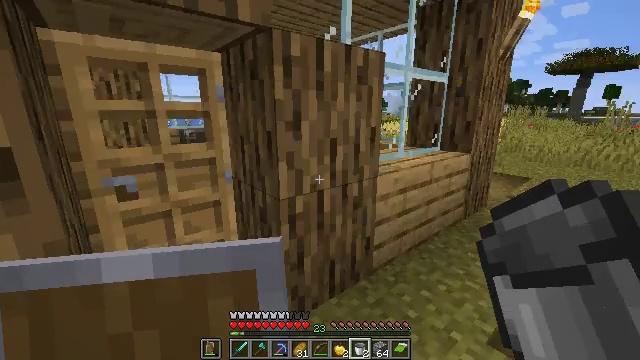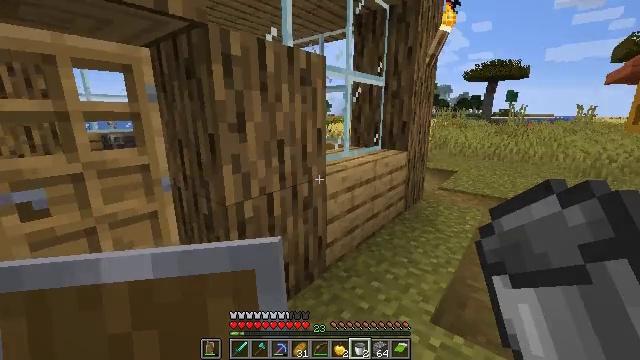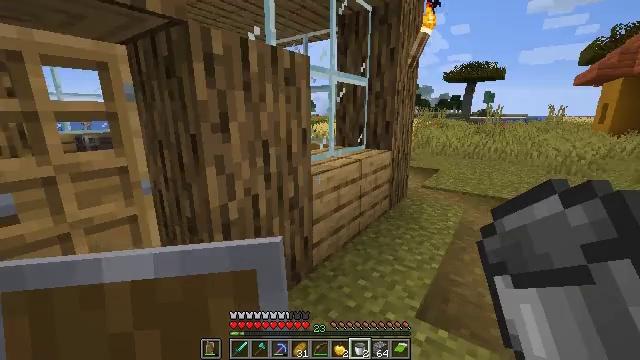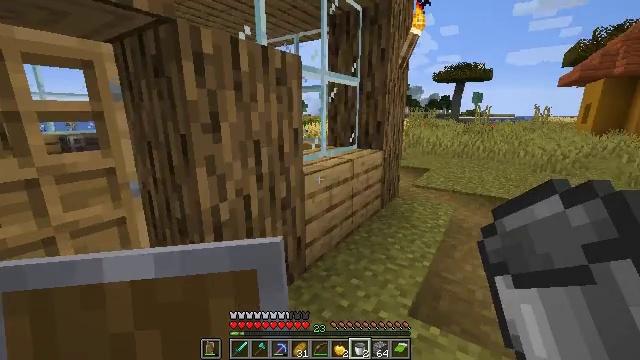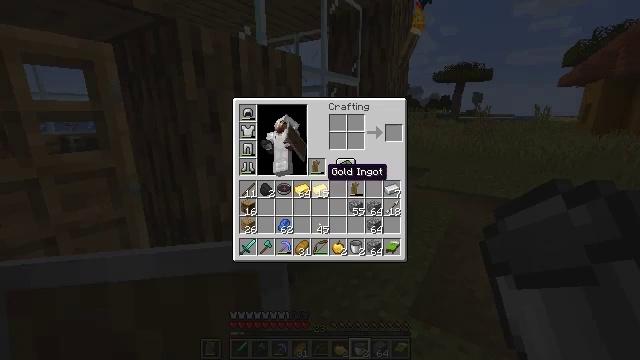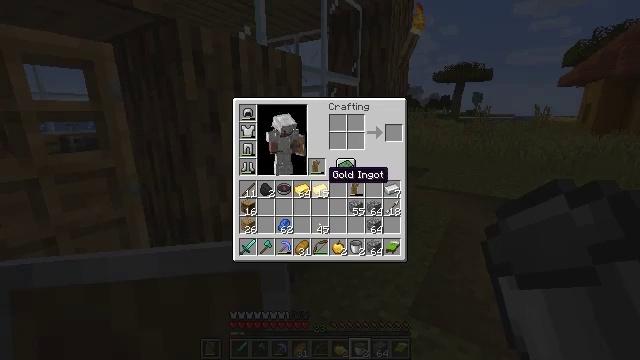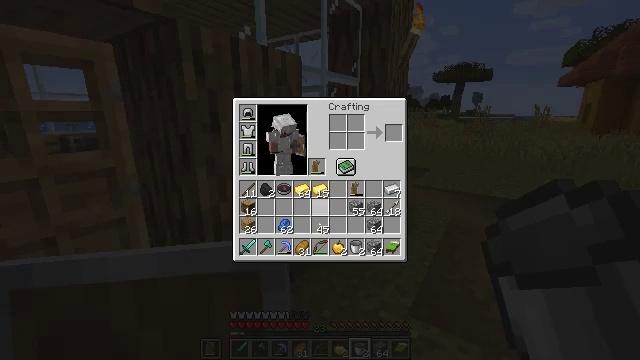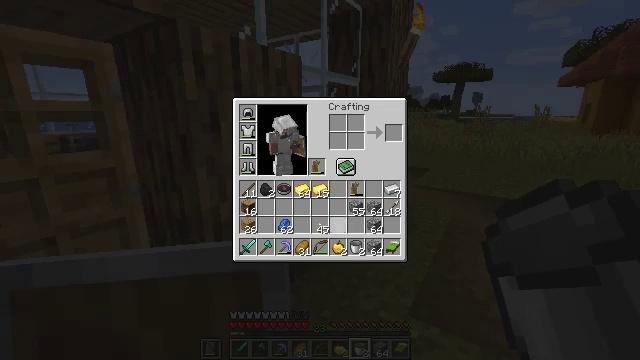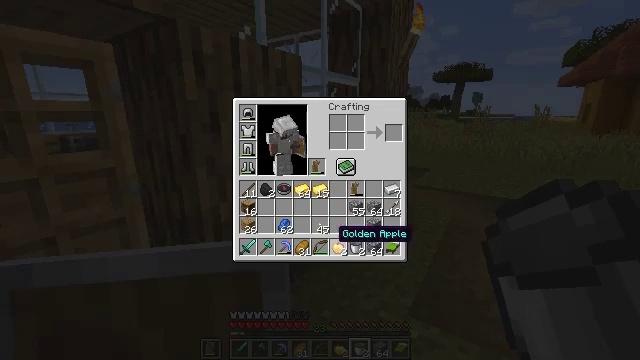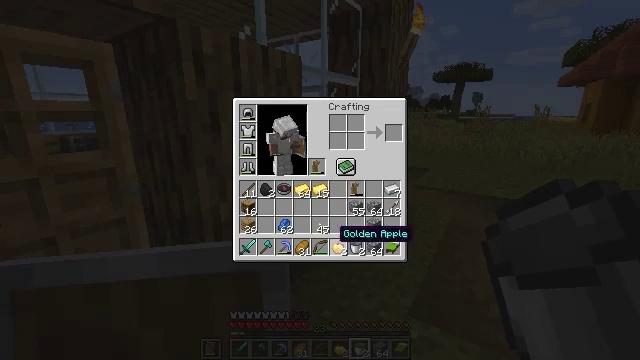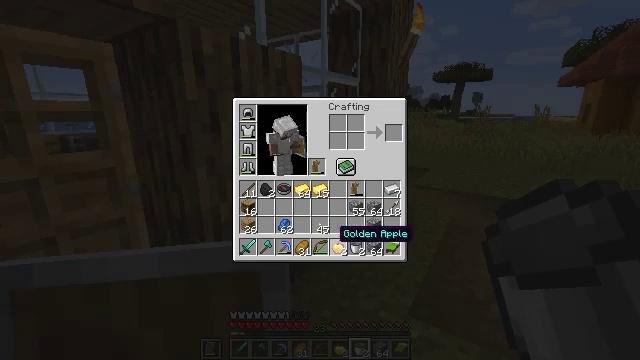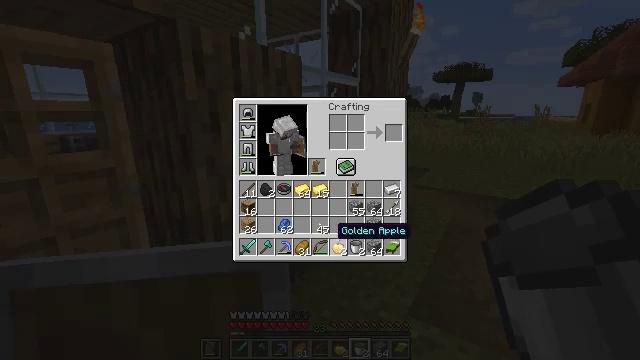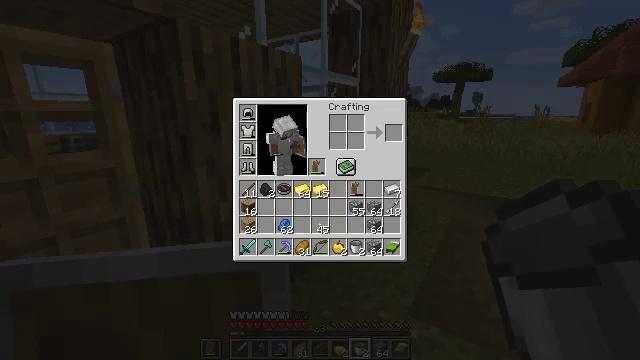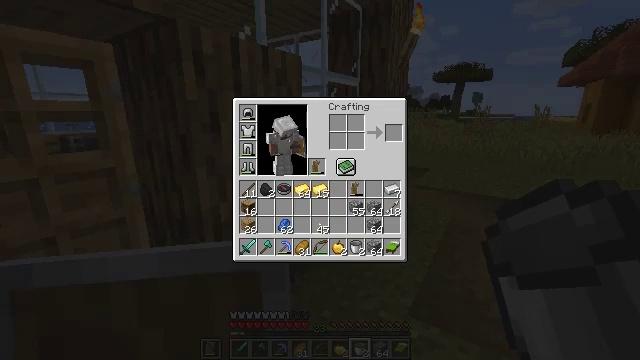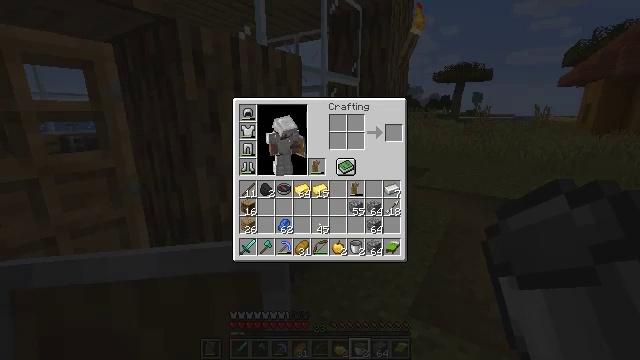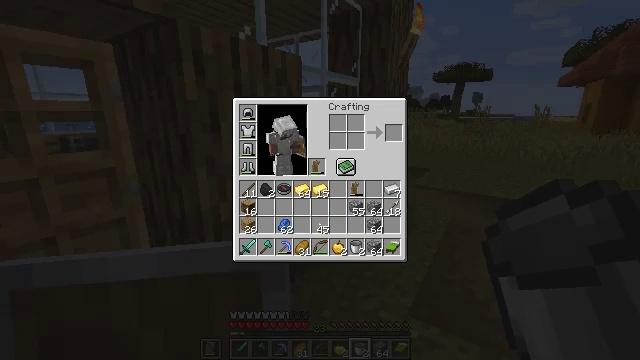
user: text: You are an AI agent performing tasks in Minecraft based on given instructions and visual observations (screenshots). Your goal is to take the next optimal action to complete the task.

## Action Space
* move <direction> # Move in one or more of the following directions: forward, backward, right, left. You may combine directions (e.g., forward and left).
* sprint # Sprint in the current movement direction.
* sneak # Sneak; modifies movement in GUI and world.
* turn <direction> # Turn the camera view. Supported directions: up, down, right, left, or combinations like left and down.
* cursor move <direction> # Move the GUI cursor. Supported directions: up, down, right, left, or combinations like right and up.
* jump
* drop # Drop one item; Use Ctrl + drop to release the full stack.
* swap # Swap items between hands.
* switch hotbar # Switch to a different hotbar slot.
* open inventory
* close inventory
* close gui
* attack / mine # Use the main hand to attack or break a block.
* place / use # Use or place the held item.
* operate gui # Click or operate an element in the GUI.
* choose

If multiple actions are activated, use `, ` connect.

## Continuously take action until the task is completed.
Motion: motion action
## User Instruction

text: Kill mobs.
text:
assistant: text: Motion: turn right
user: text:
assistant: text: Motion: turn right
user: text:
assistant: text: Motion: turn right
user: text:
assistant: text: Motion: close inventory
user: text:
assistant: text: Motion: close inventory
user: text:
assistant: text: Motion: cursor move down, close inventory
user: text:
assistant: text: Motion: cursor move down, open gui
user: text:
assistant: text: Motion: cursor move down
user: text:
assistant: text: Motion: no_op
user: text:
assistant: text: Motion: no_op
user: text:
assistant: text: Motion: no_op
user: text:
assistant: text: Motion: no_op
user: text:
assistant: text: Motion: no_op
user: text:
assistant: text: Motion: no_op
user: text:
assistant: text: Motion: operate gui
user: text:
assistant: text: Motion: operate gui
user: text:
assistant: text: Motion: operate gui
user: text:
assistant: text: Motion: no_op
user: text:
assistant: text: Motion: no_op
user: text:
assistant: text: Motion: no_op
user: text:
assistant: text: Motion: no_op
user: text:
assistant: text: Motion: no_op
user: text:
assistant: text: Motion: no_op
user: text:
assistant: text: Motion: operate gui
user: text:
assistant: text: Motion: operate gui
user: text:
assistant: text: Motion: operate gui
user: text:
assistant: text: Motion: cursor move right
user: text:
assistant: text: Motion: cursor move right
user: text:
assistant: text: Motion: cursor move right and down
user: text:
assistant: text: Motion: no_op